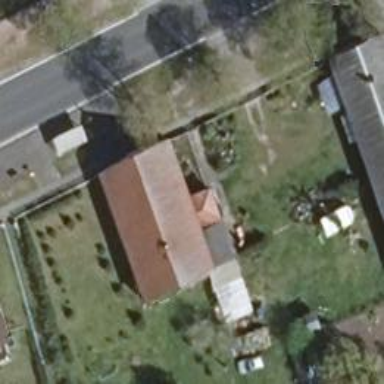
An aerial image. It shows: Gabled house with the roof oriented along the building.